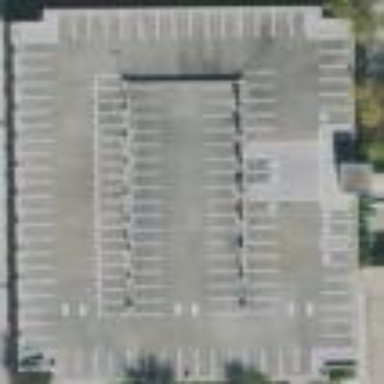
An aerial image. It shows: Multi-storey parking building.